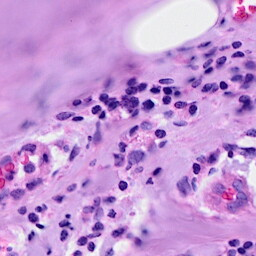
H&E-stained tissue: Breast